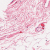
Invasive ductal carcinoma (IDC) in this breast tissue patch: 0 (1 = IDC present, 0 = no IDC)